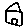
Label: house